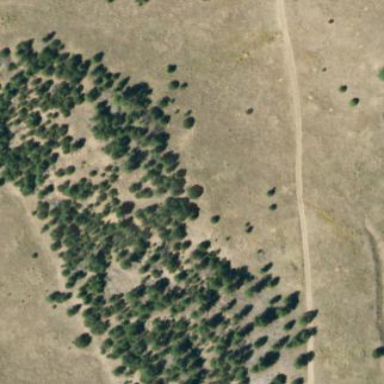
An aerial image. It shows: Evergreen needle-leaved woodland area covered with trees.